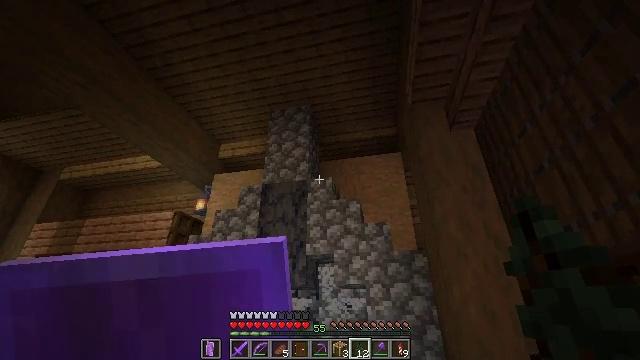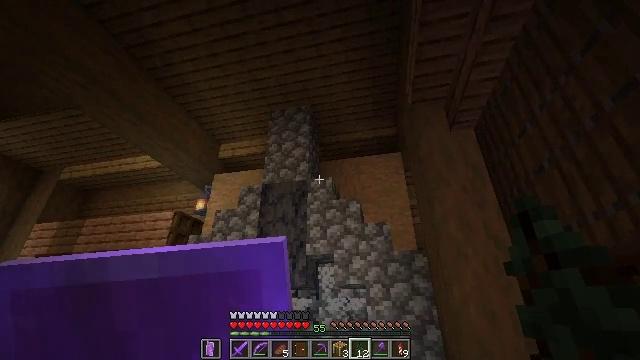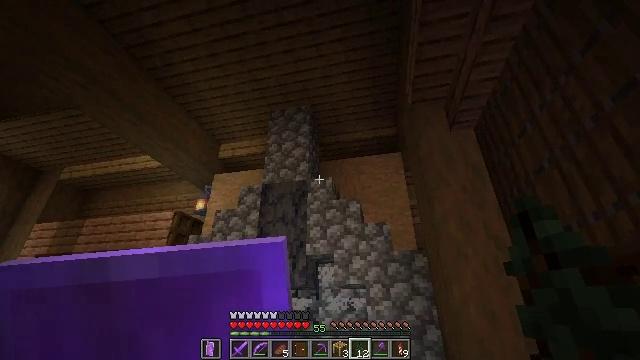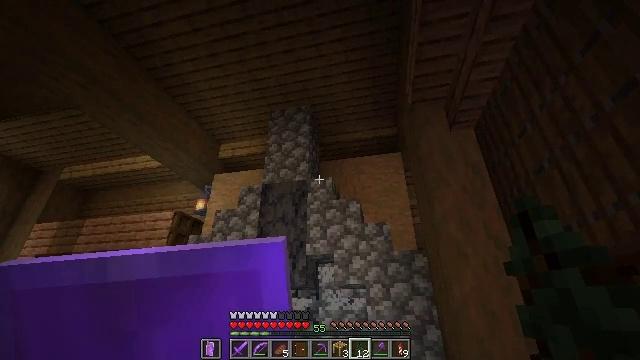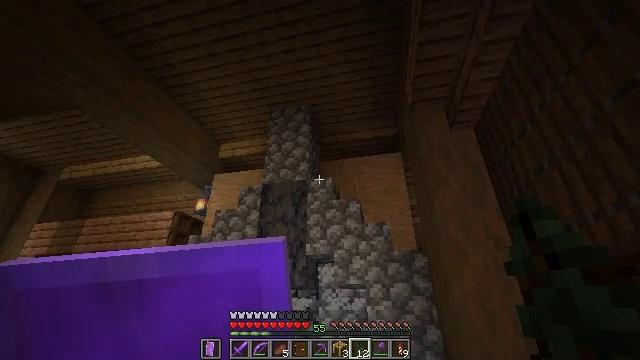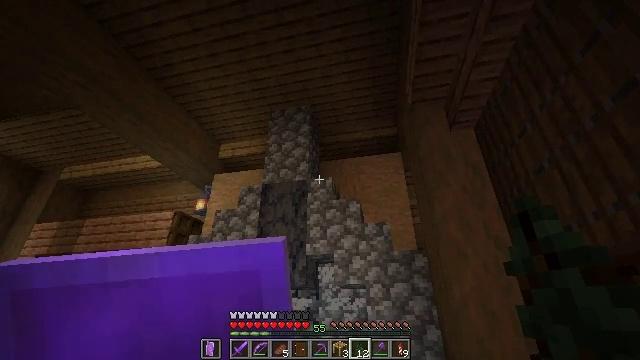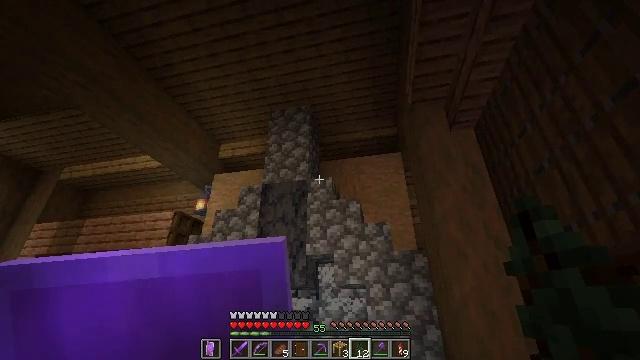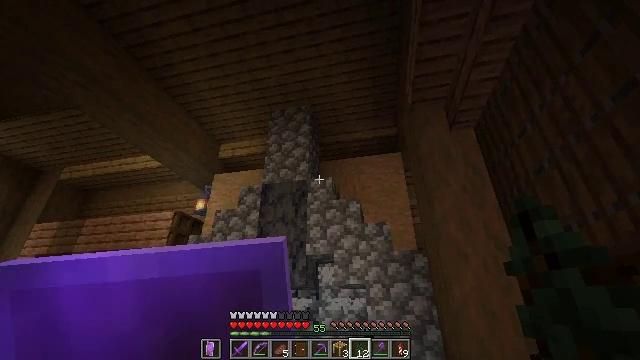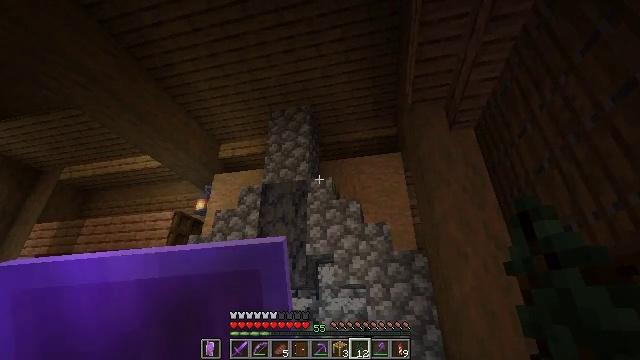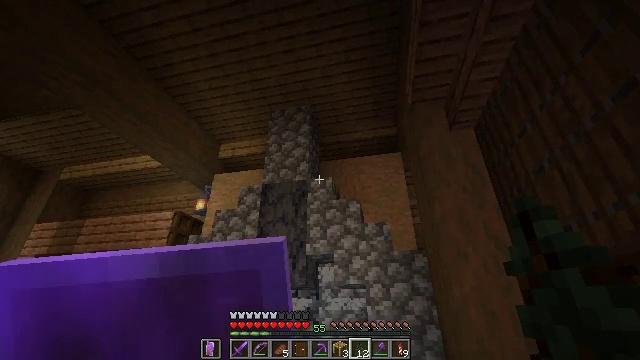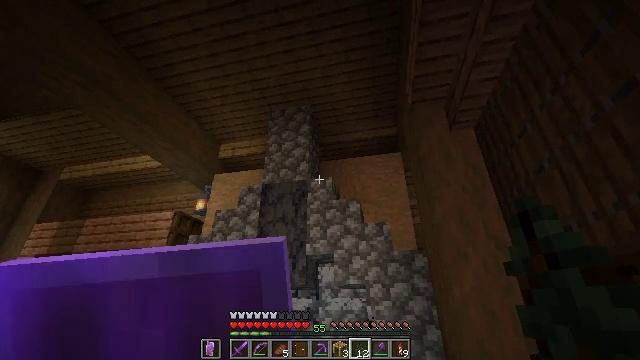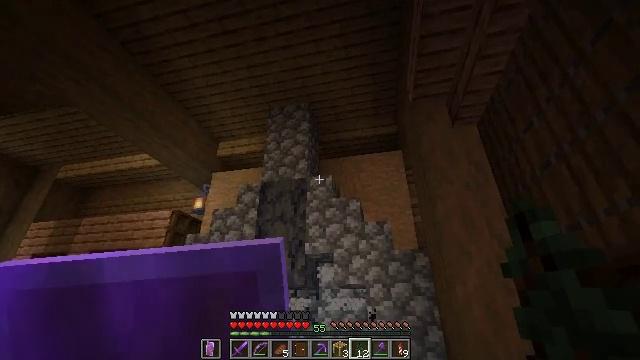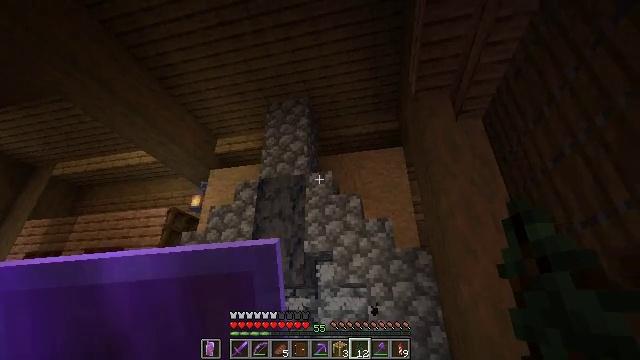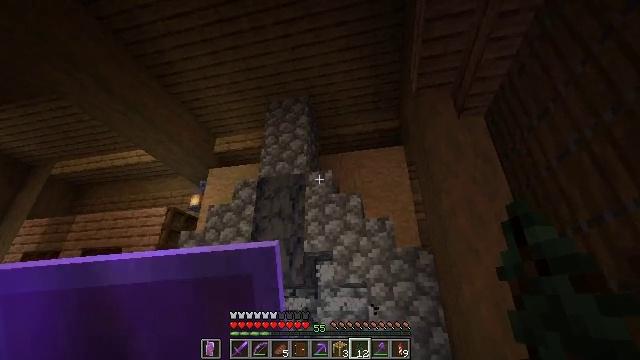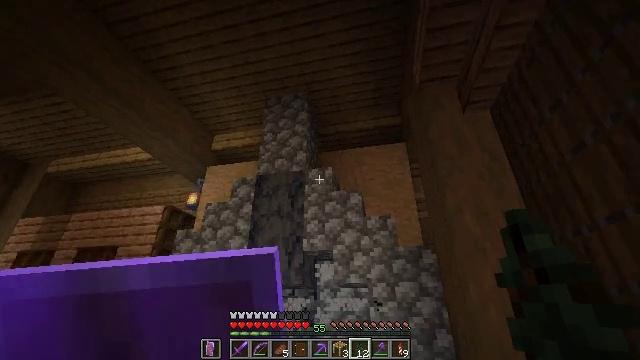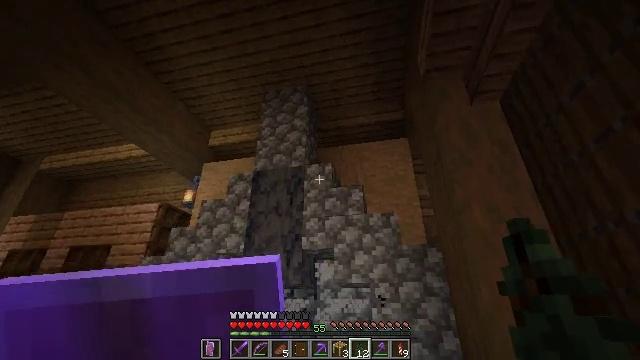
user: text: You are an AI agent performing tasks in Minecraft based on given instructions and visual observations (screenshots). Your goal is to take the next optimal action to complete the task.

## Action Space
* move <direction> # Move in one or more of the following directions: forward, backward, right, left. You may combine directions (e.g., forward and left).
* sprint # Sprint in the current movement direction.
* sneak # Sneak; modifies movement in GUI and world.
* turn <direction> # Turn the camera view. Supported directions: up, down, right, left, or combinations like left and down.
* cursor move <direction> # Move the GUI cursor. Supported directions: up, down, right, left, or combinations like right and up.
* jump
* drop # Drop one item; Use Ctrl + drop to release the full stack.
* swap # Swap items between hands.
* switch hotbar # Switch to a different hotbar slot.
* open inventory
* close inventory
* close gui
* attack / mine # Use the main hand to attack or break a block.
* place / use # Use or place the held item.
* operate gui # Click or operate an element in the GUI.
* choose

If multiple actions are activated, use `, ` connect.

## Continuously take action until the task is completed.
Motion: motion action
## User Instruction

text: Left click to mine the brown shulker box.
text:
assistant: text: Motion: no_op
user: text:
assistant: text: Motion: no_op
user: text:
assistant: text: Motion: no_op
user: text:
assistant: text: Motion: no_op
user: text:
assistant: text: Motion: no_op
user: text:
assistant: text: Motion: no_op
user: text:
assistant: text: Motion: no_op
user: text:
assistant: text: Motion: no_op
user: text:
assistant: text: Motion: no_op
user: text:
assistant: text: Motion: no_op
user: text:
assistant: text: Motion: move forward
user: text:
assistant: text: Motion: move forward
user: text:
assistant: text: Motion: move forward
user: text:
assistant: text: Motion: move forward
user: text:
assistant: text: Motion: move forward
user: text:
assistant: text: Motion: move forward, turn right
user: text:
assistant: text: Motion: move forward, turn right
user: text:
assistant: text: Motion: move forward, turn right
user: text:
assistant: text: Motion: move forward, turn right
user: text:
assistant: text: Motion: move forward, turn right
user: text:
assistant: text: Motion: move forward
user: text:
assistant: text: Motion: move forward
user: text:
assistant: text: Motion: move forward
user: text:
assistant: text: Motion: move forward
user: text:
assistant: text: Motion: no_op
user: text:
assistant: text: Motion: no_op
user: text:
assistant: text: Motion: no_op
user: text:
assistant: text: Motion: no_op
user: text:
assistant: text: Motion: no_op
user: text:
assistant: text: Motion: no_op